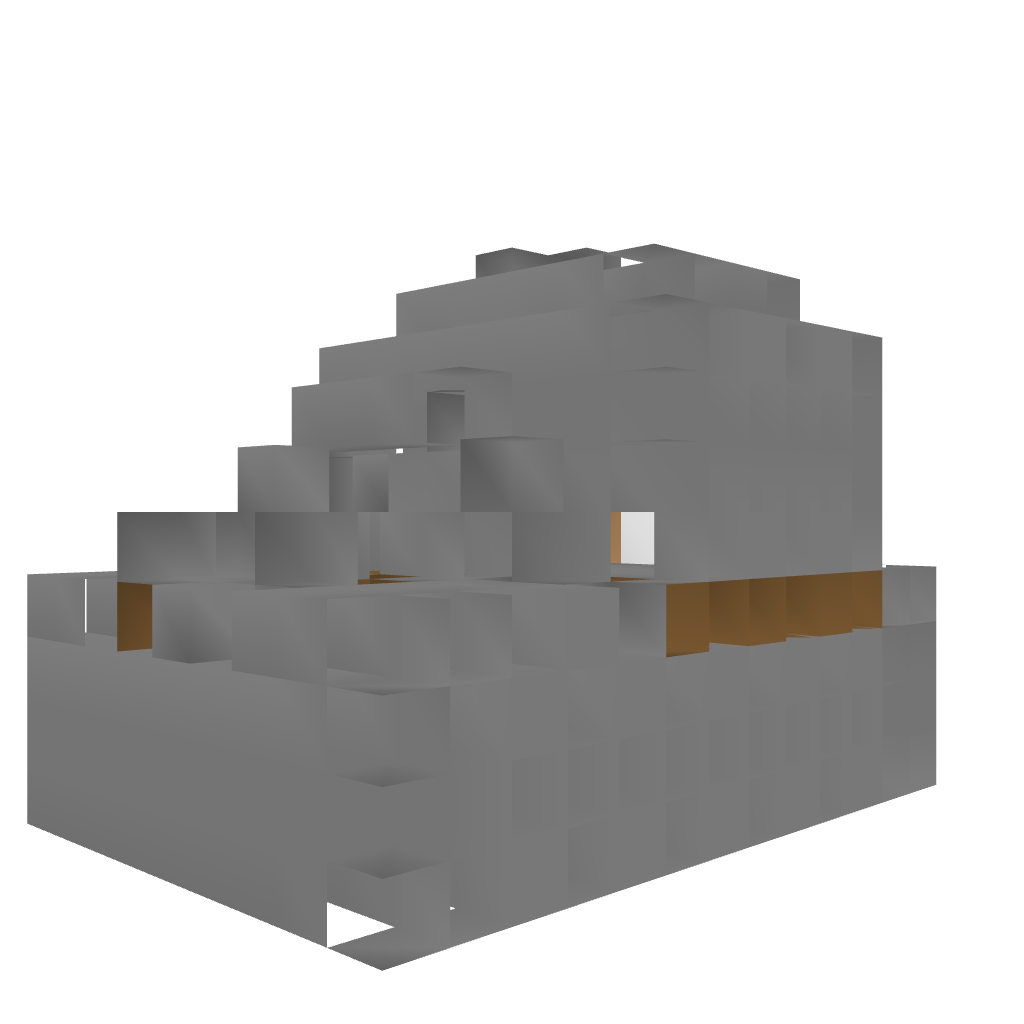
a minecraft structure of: Modern bathroom 2.0 bad low quality